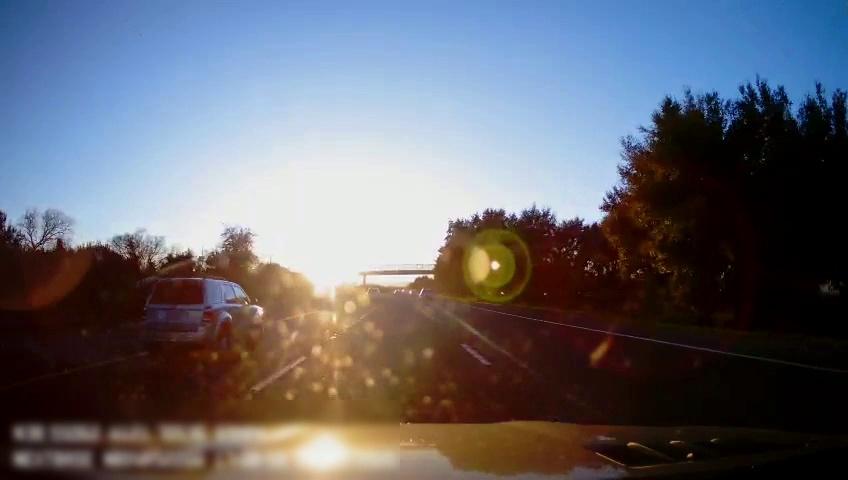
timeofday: Day
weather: Sunny
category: Drivable Space
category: Vehicles | SUV
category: Vehicles | SUV
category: Vehicles | SUV
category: Lanes | Alternate Lane
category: Lanes | Current Lane
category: Lanes | Current Lane
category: Lanes | Alternate Lane